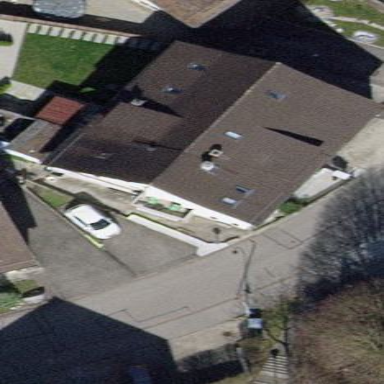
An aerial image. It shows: Building with tile roof.